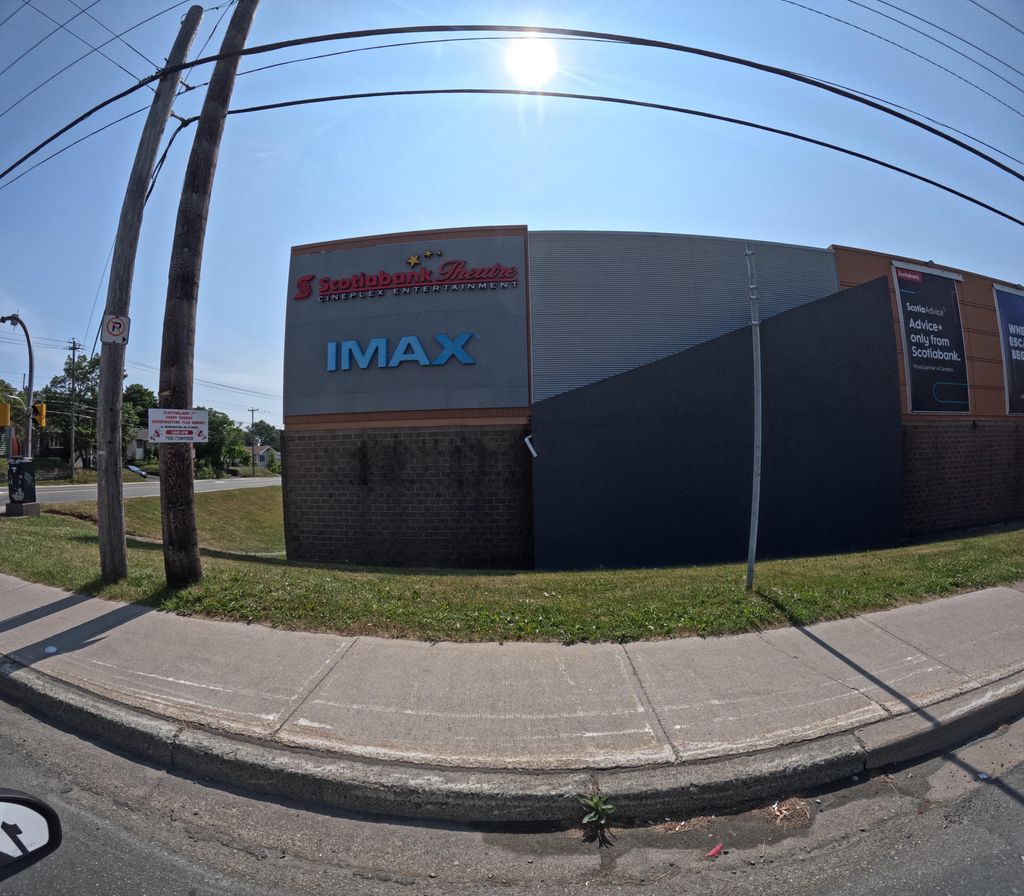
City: st_johns